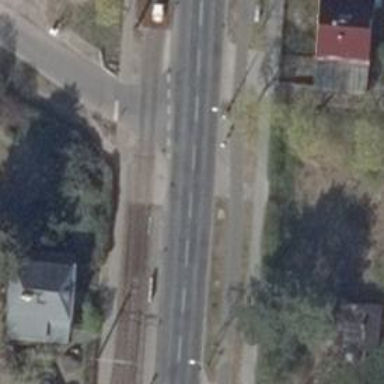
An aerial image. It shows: Tram crossing on the railway.